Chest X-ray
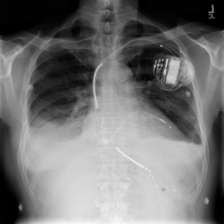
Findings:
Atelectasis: negative
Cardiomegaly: negative
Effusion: negative
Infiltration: negative
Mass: negative
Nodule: negative
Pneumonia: negative
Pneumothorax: negative
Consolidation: negative
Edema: negative
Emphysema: negative
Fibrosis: negative
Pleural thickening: negative
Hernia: negative